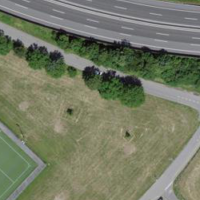
EUNIS habitat code: 57
Species observed at this site:
Bromus hordeaceus
Rumex obtusifolius
Ajuga reptans
Ficaria verna